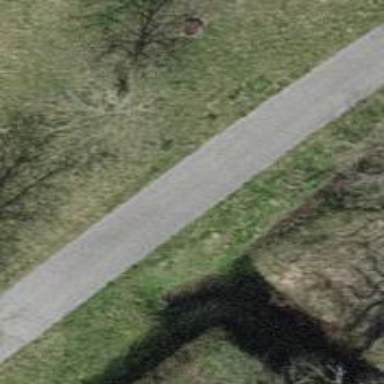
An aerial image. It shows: Asphalt cycleway beside abandoned railway.